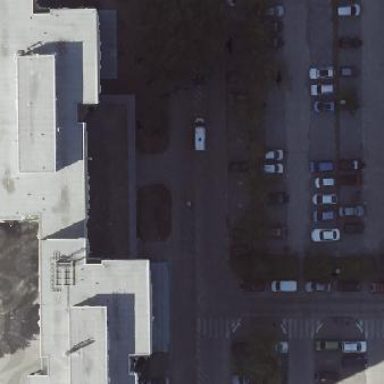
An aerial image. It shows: Parking area with surface.